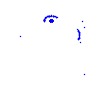
Particle: kaon